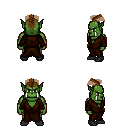
a pixel art fantasy rpg character, male body template, orc, green skin, brown robe, teal pants, brown short mohawk hairstyle, black shoes, four views (front, back, left, right), 2x2 character sprite sheet, small pixel art, hard edges, no anti-aliasing